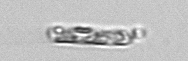
Label: Dactyliosolen_fragilissimus